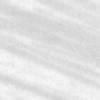
Label: change